Question: I'm implementing a 'Principal Component Analysis' for face recognition in 'Python' without making use of the already defined 'PCA' methods in 'numpy' or 'OpenCV'. But my results are literally rubbish.
I read the documentation and algorithmic description at 'OpenCV''s <URL>. But some things aren't clear.
- 'X = {x1, x2, ..., xn}'-
I implemented the following:
'''
MU = X.mean(axis=0)
for i in range(n):
X[i,:] -= MU
S = (np.dot(X, X.T) / float(n))
#Hermitian (or symmetric) matrix.
eigenvalues, eigenvectors = numpy.linalg.eigh(S)
eigenvectors = numpy.dot(X.T, eigenvectors)
for i in range(n):
eigenvectors[:,i] = normalize_vector(eigenvectors[:,i])
'''
Note that the sample values are stored in the rows and not the columns. So 'X' is of shape 'nxd' with 'n' the number of samples and 'd' the dimension of the samples.

The above image is the reference. The first is the mean, the following three are the largest eigenvectors.
The below image is my result. The first is the mean, the following are all the eigenvectors in some order. But they seem not to match the result.
The 'cv2.PCACompute(X, 6)' still produces better results.
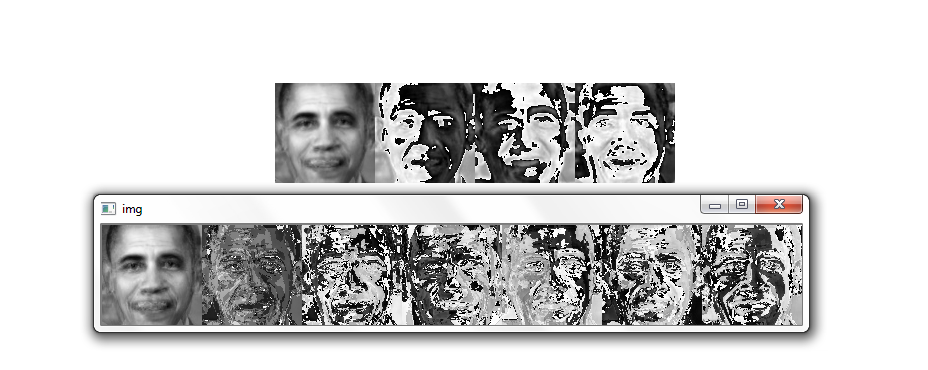
Answer: First question is quite well answer <URL>.
For the second one the answer is you need to order the eigenvectors according to the value of their corresponding eigenvalue. For that, you can use python 'np.argsort()' and then reverse this order (argsort order from smaller to bigger):
'''
indexes = np.argsort(eigenvalues)[::-1]
eigval = eigenvalues[indexes]
eigvec = eigenvectors[:,indexes]
'''
---
Checking your code, I've just found a couple of problems:
1. Now, you are getting all the eigenvectors, you are ignoring the nb_components parameters, you should take just the vectors you are asked for. This is made with eigenvectors = eigenvectors[:,indexes][0:nb_components]
2. For normalizing vectors (inside pca function), you are using a for loop from 0 to n, but if you are asked only for, lets say, 3 eigenvectors, you only will have 3 columns. To solve it, iterate from 0 to nb_components.
Apart from that, your code works perfect. I tried it only taking 3 Principals components and I got 6/6 as final result. In my opinion, the difference when showing the eigenvectors is just a representation problem when casting from float to uint8 to use imshow.
And about the negative eigenvalues, it is just a matter of 'eigh'. As eigenvalues shows the variance in a direction, we care about absolute value but if we change a sign, we also have to change the "direcction" (eigenvector). You can make this multiplying negative eigenvalues and their corresponding eigenvectors with '-1.0' (see <URL>:
'''
s = np.where(eigenvalues < 0)
eigenvalues[s] = eigenvalues[s] * -1.0
eigenvectors[:,s] = eigenvectors[:,s] * -1.0
'''
You can also solve this using 'numpy.linalg.svd'(<URL>, but is should be slower than 'numpy.linalg.eigh'.
To sum up, this is the code I came up from yours (I deleted all comments when coping here to make it shorter):
'''
def pca(X, nb_components=0):
[n,d] = X.shape
if (nb_components <= 0) or (nb_components>6):
nb_components = n
MU = X.mean(axis=0)
for i in range(n):
X[i,:] -= MU
S = (np.dot(X, X.T) / float(n))
eigenvalues, eigenvectors = np.linalg.eigh(S)
s = np.where(eigenvalues < 0)
eigenvalues[s] = eigenvalues[s] * -1.0
eigenvectors[:,s] = eigenvectors[:,s] * -1.0
indexes = np.argsort(eigenvalues)[::-1]
eigenvalues = eigenvalues[indexes]
eigenvectors = eigenvectors[:,indexes][:,0:nb_components]
eigenvectors = np.dot(X.T, eigenvectors)
for i in range(nb_components):
eigenvectors[:,i] = normalize_vector(eigenvectors[:,i])
return (eigenvalues, eigenvectors, MU)
'''